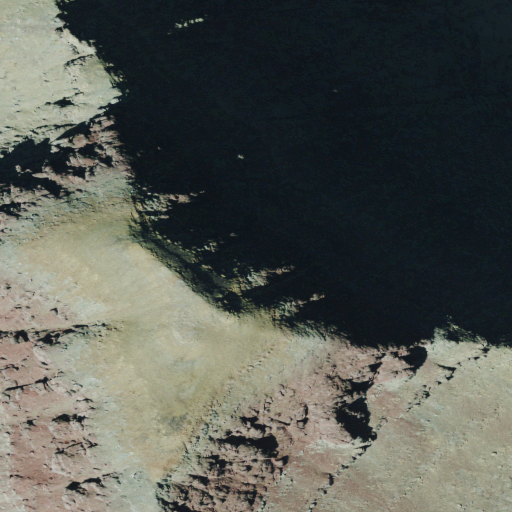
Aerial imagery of mountain in Montana named Little Chief Mountain containing barren land, evergreen forest, and grassland